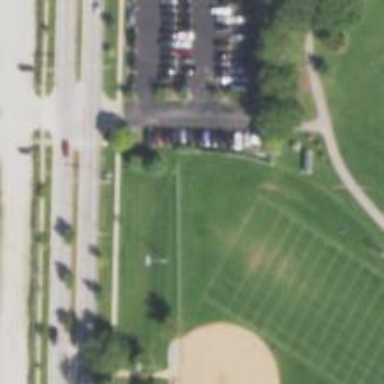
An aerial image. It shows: Baseball pitch for leisure and sports activities.